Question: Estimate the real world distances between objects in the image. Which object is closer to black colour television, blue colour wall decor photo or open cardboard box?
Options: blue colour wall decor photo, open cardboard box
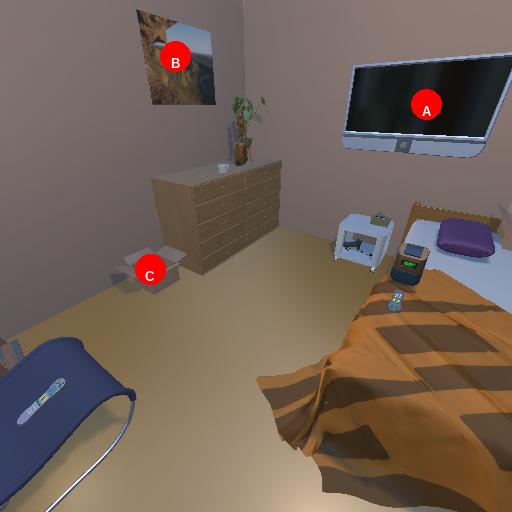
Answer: blue colour wall decor photo